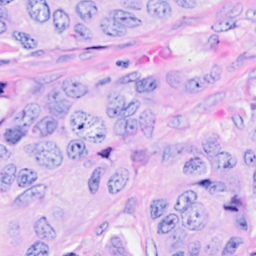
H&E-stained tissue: Breast